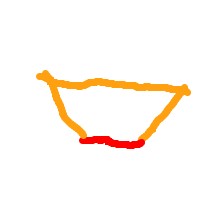
Shape: trapezoid